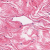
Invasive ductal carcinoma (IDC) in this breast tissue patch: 0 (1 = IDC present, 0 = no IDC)